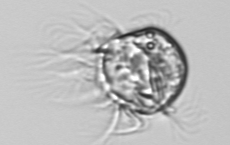
Label: Leegaardiella_ovalis